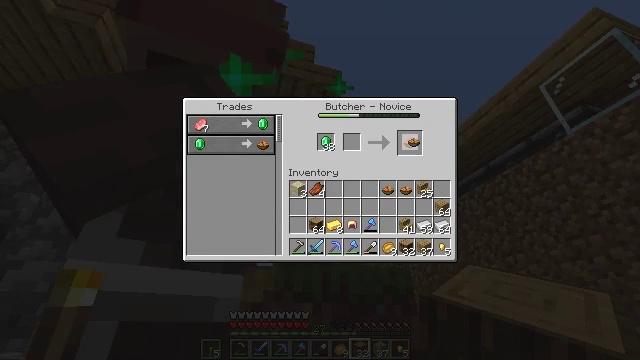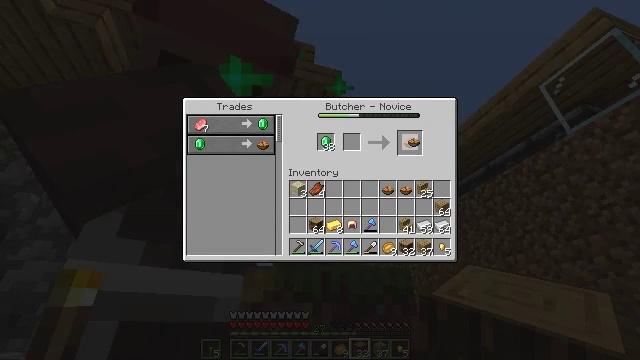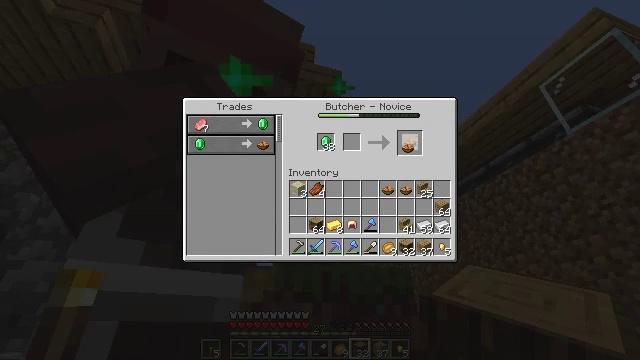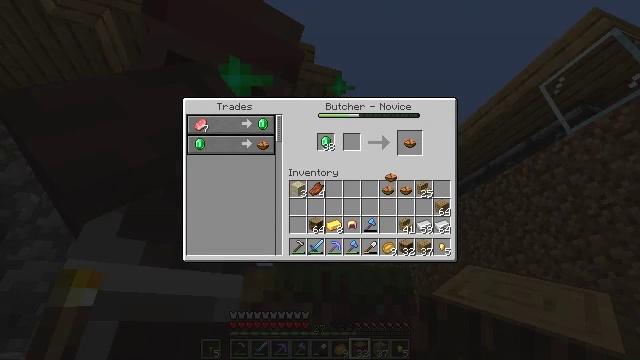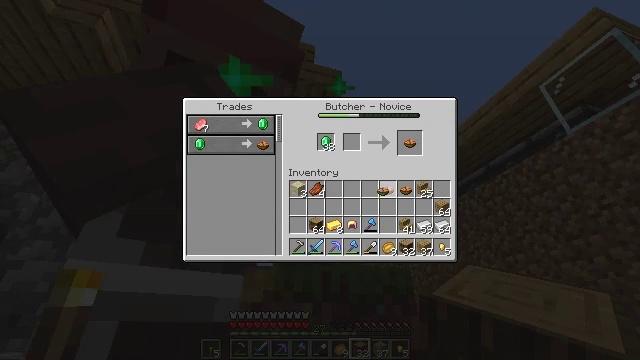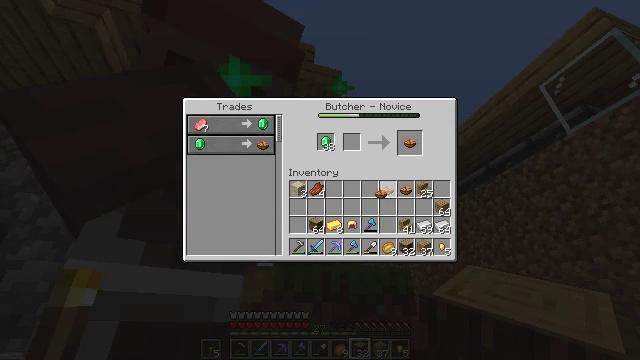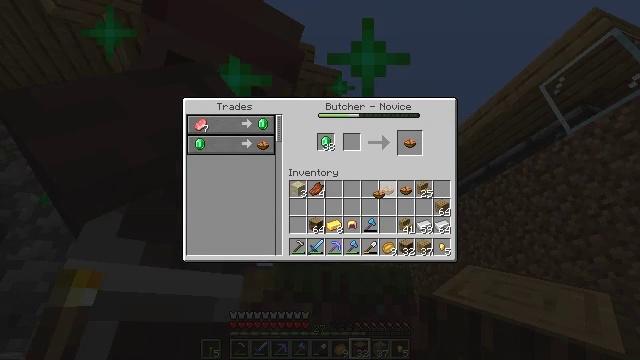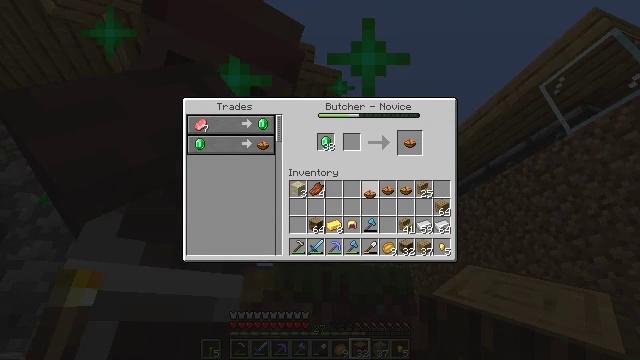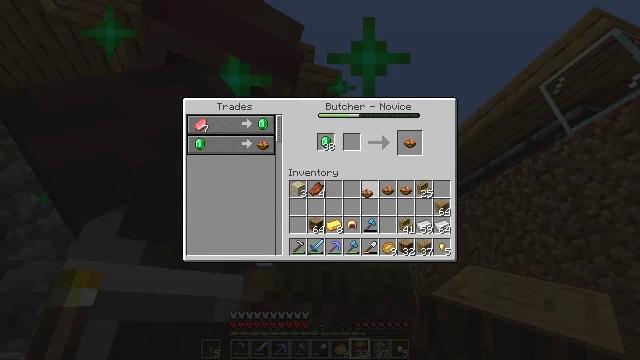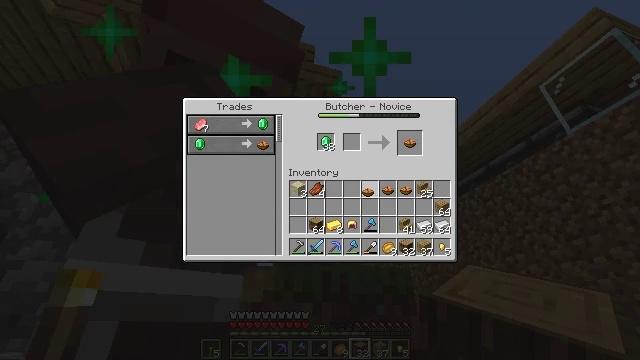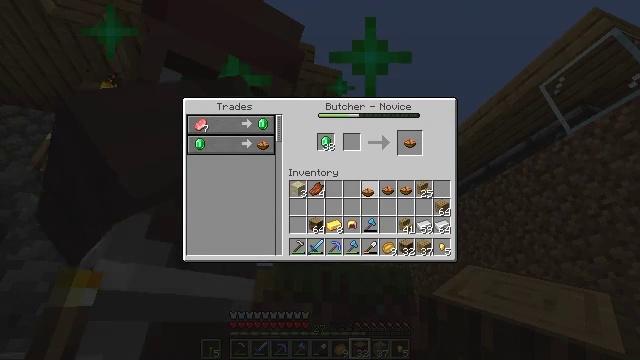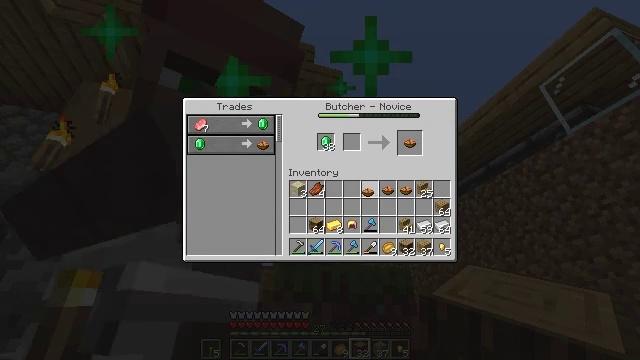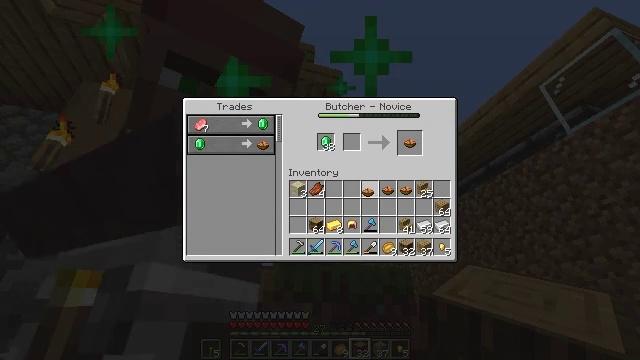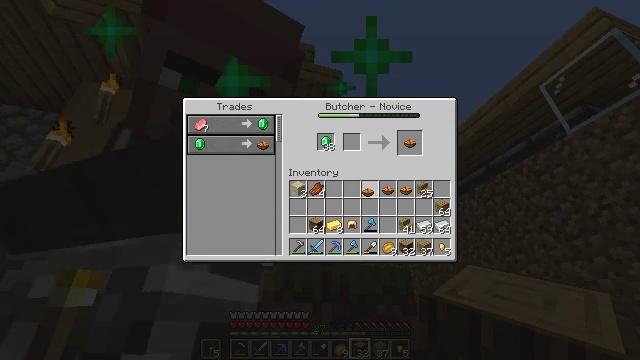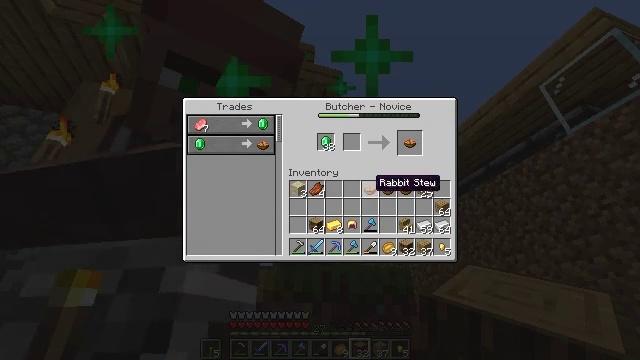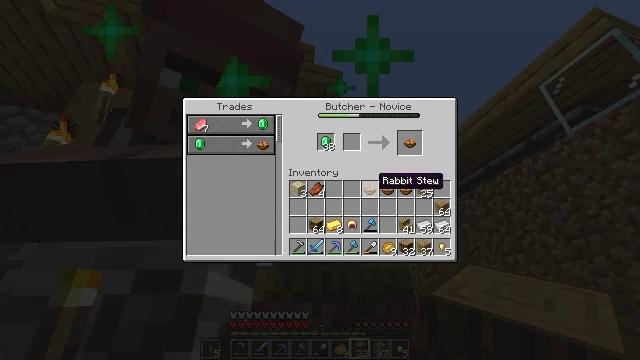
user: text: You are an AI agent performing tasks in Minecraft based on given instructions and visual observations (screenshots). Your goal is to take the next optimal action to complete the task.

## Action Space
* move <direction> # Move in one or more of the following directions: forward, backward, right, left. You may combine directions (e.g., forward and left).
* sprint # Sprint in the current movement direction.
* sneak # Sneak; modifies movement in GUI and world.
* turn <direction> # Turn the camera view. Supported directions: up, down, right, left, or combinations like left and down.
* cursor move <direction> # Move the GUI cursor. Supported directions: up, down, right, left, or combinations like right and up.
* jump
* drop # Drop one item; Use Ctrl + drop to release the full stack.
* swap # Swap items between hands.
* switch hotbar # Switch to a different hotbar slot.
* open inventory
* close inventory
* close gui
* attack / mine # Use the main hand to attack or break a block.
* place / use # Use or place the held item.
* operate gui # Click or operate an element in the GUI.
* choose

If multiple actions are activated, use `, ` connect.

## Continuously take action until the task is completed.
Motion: motion action
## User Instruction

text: Put the ingredients together and craft a rabbit stew.
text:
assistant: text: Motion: operate gui
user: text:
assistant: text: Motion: operate gui
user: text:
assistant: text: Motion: cursor move left and down
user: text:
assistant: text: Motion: cursor move left and down
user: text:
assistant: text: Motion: no_op
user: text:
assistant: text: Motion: no_op
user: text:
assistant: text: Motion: cursor move left
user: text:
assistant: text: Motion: no_op
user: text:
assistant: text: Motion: no_op
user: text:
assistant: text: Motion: no_op
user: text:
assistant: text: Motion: operate gui
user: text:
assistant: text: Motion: operate gui
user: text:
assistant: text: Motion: operate gui
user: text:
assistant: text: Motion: no_op
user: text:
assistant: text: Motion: no_op
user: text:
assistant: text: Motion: cursor move right and up
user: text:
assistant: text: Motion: cursor move right and up
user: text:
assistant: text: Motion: cursor move right and up
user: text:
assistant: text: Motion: no_op
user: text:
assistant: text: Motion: no_op
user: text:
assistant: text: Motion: no_op
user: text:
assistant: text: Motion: no_op
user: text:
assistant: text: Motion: no_op
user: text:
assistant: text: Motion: no_op
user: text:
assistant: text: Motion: no_op
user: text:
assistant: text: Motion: no_op
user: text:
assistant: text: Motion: operate gui
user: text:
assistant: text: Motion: operate gui
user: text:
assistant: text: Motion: cursor move left and down, operate gui
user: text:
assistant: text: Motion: cursor move left and down